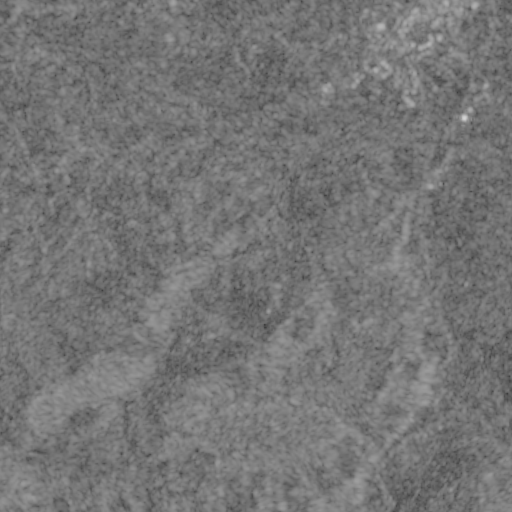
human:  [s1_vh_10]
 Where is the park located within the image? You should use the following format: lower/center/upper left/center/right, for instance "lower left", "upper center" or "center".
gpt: The park is located in the upper right of the image.
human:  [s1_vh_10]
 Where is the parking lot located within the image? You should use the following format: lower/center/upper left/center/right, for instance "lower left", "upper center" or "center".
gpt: The parking lot is located in the upper right of the image.
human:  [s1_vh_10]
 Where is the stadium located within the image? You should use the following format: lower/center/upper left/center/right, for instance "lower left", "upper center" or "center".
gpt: The stadium is located in the upper right of the image.
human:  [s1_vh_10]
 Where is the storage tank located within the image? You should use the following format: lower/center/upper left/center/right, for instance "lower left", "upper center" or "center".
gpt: The storage tank is located in the upper center of the image.
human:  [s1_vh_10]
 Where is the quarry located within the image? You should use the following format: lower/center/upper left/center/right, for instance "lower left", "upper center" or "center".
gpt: There is no quarry in the image.

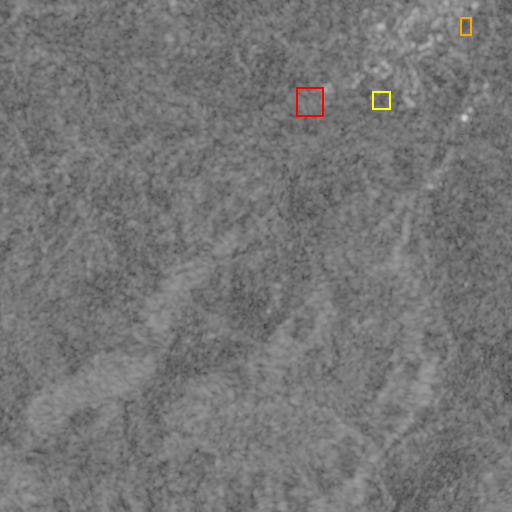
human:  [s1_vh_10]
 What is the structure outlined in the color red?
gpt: The structure outlined in red is a park.
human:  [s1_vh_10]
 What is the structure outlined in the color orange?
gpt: The structure outlined in orange is a parking lot.
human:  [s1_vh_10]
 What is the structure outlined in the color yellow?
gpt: The structure outlined in yellow is a stadium.
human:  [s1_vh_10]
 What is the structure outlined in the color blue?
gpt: There is no blue outline.